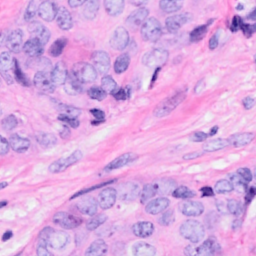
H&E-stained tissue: Breast